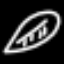
Label: leaf